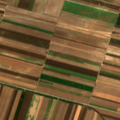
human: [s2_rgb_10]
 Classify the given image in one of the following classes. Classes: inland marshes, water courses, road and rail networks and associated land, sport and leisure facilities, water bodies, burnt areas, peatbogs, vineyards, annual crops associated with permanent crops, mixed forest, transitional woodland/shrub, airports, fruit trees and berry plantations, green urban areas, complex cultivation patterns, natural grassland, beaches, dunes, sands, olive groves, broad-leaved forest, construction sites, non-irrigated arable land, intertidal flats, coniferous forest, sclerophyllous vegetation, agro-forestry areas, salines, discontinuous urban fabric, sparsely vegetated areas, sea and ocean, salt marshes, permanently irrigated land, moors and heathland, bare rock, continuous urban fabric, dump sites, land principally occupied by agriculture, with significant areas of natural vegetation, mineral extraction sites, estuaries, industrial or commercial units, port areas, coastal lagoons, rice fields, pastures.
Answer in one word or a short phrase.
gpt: non-irrigated arable land